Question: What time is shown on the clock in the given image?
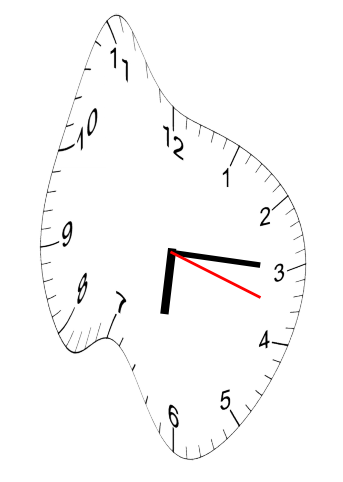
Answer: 06:15:18